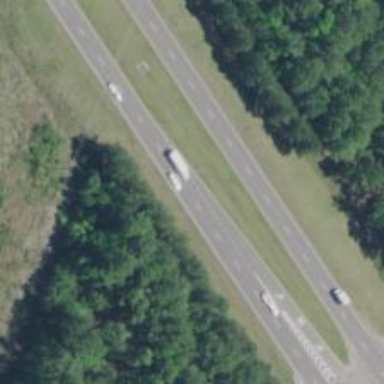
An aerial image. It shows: Trunk highway.